Interaction volume radius: 5 \u00c5
Interaction volume height: 20 \u00c5
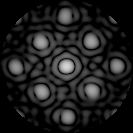
Disorder parameter: 0.1742